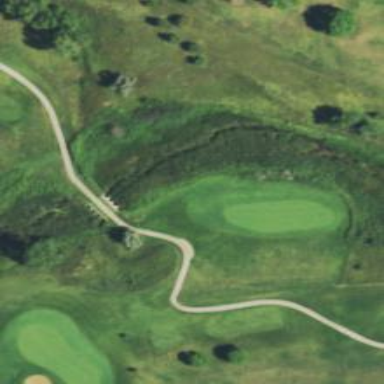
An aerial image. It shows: View of golf hole.